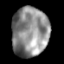
Tissue: lung
Cell type: T cells
Senescence score: 0.1575
Nuclear area (px): 1777
Mean DAPI intensity: 139.93